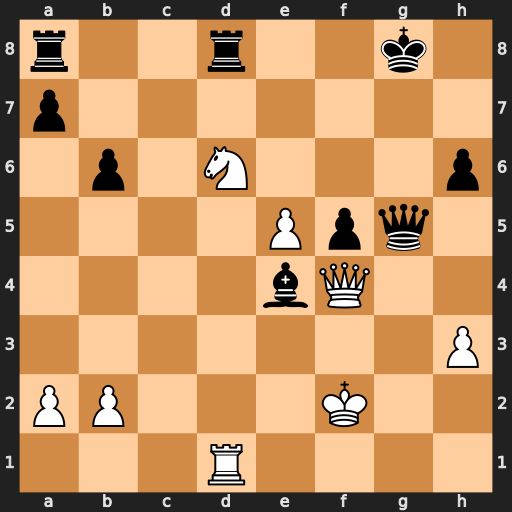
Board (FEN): r2r2k1/p7/1p1N3p/4Ppq1/4bQ2/7P/PP3K2/3R4
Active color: w
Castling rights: -
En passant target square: -
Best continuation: Rg1 Qxg1+ Kxg1